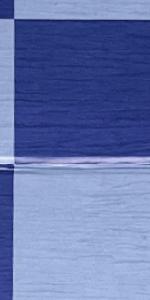
Label: Empty